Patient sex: M
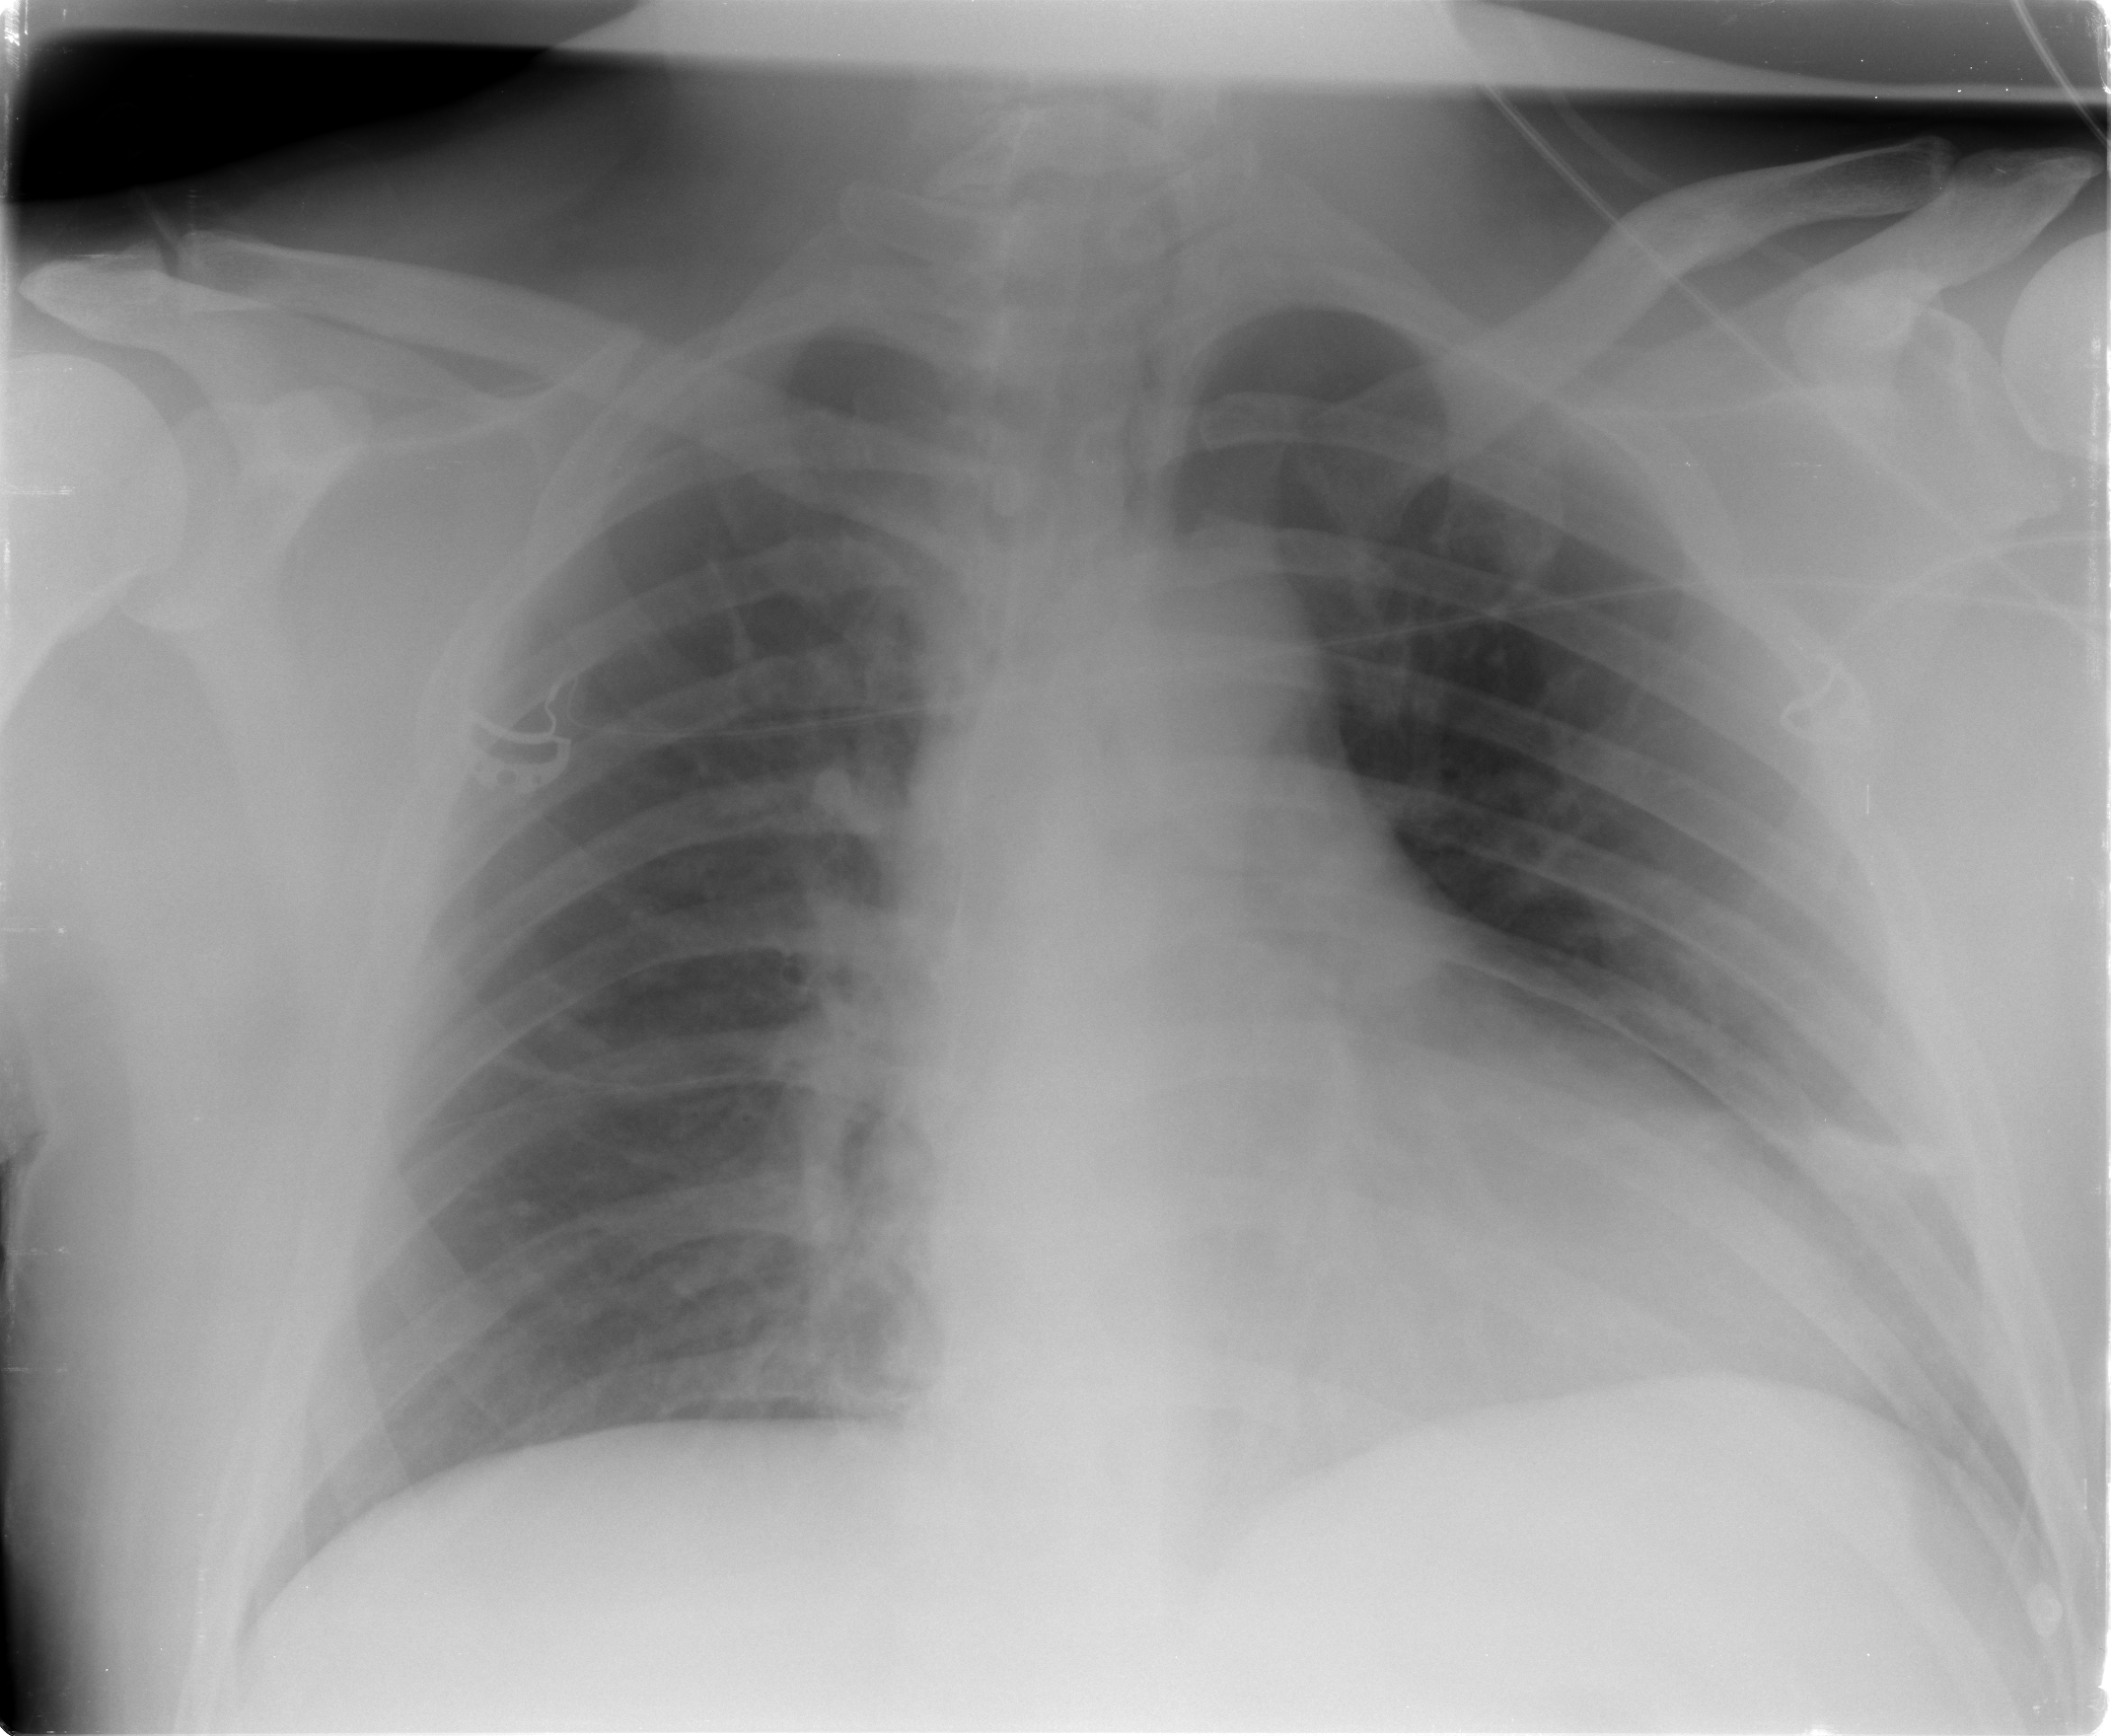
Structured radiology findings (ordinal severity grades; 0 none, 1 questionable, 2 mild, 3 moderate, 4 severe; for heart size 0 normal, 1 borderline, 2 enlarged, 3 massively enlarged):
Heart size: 2
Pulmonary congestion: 0
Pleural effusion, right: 0
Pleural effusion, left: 0
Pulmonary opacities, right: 0
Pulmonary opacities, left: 0
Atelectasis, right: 0
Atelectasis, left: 2